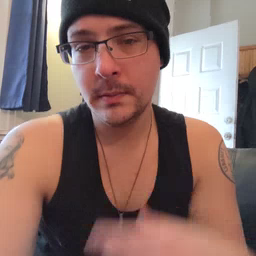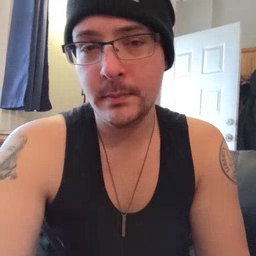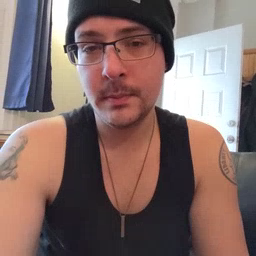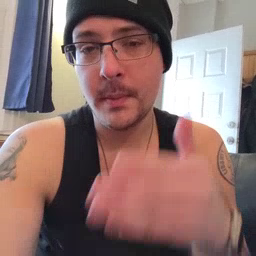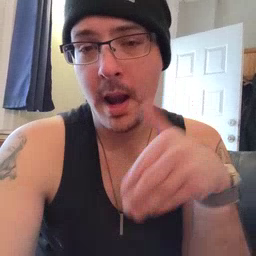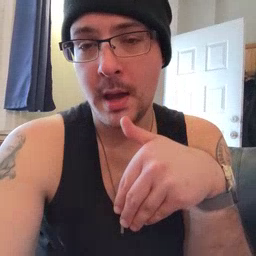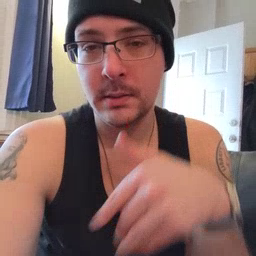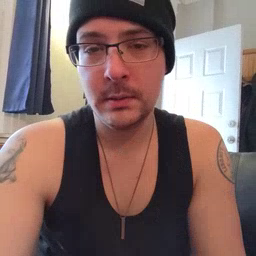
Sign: night